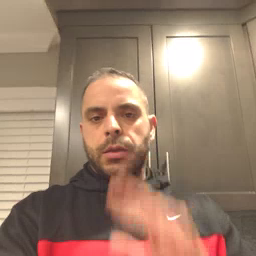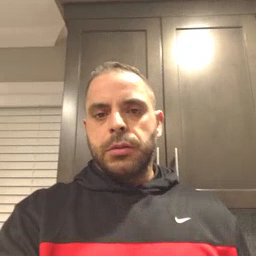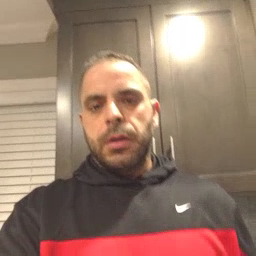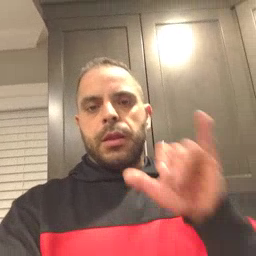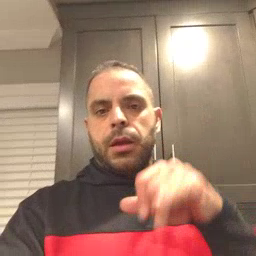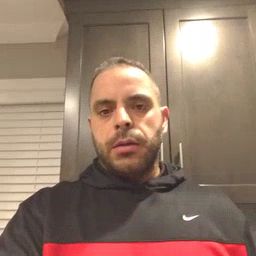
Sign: that